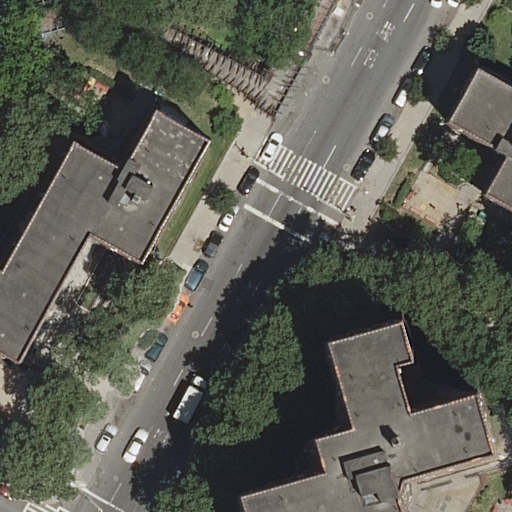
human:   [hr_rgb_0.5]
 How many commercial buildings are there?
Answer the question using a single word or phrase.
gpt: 0

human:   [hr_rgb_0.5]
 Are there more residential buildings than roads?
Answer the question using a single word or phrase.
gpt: yes

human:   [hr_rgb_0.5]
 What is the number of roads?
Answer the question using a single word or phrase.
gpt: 1

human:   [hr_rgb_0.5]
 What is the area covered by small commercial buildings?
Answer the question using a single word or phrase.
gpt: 0m2

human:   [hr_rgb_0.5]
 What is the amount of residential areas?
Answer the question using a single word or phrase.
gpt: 1

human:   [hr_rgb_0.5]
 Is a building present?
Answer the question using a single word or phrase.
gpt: yes

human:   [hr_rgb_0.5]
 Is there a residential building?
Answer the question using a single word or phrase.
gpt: yes

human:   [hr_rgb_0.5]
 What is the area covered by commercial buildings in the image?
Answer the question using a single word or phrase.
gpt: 0m2

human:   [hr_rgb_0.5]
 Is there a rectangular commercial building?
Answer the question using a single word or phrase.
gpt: no

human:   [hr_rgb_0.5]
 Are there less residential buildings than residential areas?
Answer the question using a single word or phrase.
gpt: no

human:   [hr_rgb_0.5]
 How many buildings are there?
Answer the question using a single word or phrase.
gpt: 3

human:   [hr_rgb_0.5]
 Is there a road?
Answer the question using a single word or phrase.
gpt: yes

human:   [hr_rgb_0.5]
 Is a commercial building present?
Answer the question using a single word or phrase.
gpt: no

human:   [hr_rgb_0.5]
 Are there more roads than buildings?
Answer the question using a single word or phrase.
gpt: no

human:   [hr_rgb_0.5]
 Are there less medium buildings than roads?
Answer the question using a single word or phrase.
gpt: no

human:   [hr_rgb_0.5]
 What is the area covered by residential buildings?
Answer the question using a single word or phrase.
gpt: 1748m2

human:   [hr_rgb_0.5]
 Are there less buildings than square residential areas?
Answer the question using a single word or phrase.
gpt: no

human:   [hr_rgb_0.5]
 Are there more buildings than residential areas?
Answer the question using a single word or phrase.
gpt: yes

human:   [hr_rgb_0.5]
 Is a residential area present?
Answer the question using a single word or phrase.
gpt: yes

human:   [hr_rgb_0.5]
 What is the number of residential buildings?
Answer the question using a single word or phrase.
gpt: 3

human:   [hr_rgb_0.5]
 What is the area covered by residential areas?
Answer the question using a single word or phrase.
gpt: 10638m2

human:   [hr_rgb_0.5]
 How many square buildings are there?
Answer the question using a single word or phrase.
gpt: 0

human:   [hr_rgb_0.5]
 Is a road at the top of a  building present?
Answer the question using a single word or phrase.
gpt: no

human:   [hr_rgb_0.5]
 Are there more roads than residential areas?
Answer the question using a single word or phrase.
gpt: no

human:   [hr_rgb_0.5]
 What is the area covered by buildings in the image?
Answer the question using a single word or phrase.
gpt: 1748m2

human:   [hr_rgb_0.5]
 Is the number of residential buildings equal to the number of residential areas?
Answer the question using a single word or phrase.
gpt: no

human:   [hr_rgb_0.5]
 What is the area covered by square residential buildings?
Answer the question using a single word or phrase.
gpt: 0m2

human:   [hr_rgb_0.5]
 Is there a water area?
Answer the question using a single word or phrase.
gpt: no

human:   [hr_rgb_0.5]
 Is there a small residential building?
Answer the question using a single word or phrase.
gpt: no

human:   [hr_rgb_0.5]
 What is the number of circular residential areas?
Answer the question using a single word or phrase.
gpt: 0

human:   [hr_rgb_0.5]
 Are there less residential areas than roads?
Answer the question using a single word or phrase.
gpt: no

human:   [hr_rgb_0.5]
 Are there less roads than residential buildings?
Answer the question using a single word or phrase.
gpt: yes

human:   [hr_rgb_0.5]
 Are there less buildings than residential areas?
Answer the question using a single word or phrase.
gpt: no

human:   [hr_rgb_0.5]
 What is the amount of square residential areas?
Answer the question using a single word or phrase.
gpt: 0

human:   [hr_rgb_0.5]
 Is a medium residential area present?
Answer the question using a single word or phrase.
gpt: no

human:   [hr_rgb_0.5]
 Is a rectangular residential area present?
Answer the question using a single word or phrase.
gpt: yes

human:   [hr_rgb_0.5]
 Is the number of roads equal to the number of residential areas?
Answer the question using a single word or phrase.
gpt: yes

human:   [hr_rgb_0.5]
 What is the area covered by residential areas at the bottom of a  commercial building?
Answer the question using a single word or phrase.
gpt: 0m2

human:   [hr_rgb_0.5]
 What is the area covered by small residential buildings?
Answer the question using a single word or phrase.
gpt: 0m2

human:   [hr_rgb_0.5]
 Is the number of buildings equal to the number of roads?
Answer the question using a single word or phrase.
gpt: no

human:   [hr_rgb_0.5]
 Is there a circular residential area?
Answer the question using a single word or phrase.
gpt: no

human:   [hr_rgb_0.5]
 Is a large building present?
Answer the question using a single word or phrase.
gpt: yes

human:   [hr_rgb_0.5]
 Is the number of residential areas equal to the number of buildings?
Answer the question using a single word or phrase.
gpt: no

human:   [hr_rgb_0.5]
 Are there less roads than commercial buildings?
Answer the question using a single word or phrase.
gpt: no

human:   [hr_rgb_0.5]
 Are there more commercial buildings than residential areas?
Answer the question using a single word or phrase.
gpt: no

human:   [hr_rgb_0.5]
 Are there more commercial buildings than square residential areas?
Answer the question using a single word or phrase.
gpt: no

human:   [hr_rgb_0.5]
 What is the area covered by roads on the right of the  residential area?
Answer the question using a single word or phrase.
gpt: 0m2

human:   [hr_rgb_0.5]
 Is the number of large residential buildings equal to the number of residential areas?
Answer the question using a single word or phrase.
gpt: no

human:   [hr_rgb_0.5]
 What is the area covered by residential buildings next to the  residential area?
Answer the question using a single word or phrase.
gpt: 1748m2

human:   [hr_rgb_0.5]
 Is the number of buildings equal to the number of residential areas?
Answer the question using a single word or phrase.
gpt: no

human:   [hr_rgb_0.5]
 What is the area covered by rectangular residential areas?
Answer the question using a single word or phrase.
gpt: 10638m2

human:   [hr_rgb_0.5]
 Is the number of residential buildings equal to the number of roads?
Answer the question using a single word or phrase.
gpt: no

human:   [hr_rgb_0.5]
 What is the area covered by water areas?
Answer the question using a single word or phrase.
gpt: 0m2

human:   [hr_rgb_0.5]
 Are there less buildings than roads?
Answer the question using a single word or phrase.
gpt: no

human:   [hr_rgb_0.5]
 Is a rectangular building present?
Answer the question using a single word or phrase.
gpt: yes

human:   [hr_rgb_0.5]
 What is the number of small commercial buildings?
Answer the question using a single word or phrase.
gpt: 0

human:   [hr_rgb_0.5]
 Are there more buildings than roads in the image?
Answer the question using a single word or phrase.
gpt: yes

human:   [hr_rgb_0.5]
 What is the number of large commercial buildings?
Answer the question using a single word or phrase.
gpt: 0

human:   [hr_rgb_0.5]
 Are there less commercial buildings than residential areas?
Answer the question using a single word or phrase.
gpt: yes

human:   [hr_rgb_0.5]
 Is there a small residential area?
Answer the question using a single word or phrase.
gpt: no

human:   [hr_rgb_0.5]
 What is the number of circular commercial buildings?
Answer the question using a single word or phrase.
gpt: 0

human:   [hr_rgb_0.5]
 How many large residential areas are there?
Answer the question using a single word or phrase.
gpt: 1

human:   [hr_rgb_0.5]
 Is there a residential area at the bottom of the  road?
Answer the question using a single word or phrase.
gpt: no

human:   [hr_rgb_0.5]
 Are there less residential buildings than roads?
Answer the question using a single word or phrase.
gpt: no